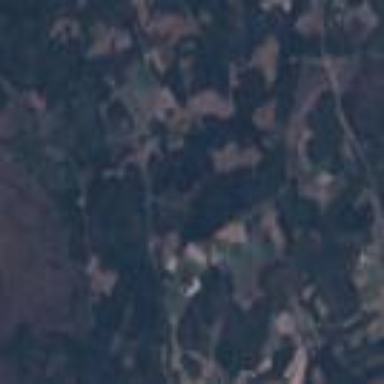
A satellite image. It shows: Woodland with evergreen needle-leaved trees.